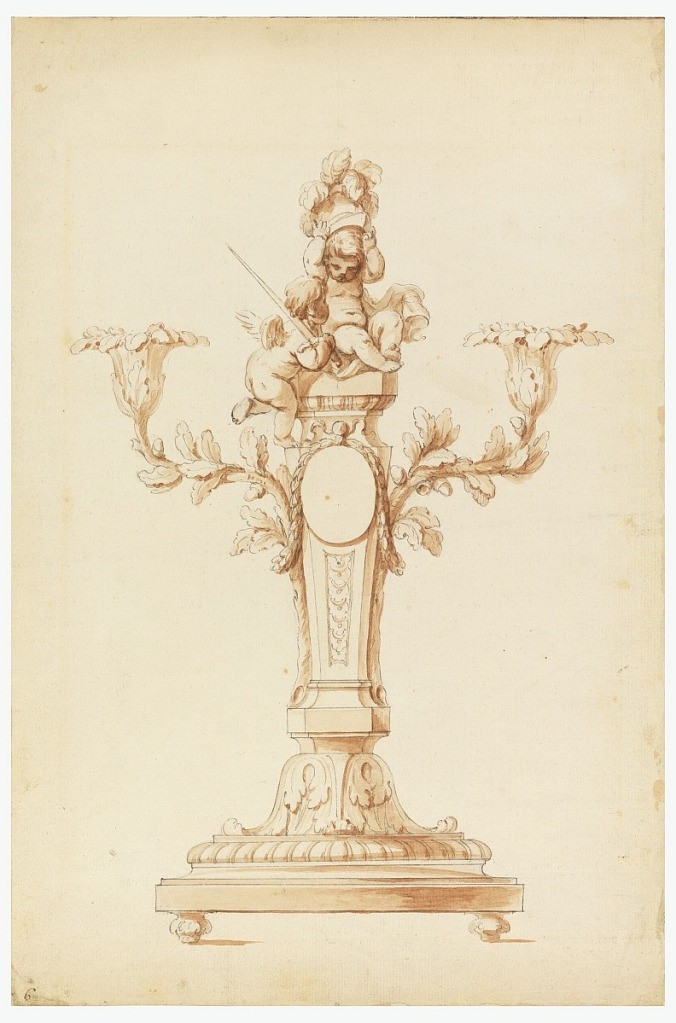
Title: Design for a Candlestick
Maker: Jacques III Roëttiers, French, 1707 – 1784
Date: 1770–80
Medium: Pen and ink, brush and sepia wash, graphite on paper
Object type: Drawing
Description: Two oak boughs rise along the sides of a gaine which, standing on a calyx, forms the shaft. A garland hangs from the top of a medallion, which is fastened to the shaft, and around the boughs. Blossoms form the sockets. Two putti top the gaine, one of them shoulders a sword, the other puts a helmet on his head.